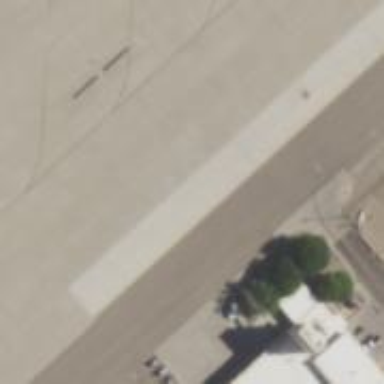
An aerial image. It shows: Image of taxiway at airport.